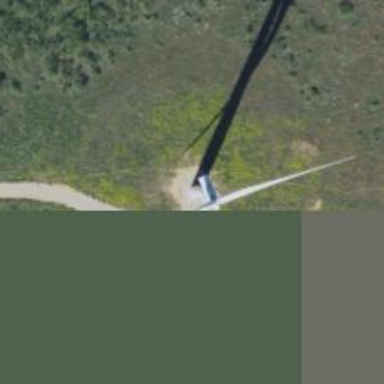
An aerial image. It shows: Wind generator powered by horizontal axis wind turbine.